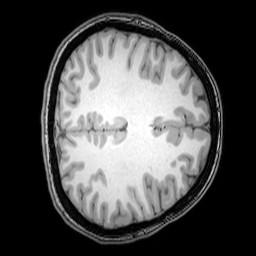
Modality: T1w
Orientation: axial
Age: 25
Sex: female
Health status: healthy
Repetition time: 0.081 s
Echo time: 0.037 s